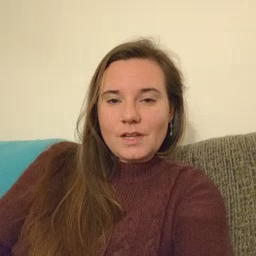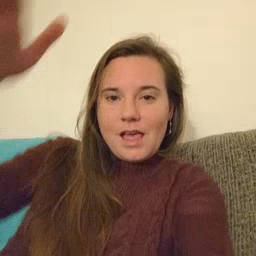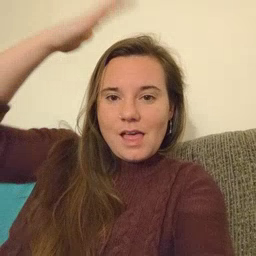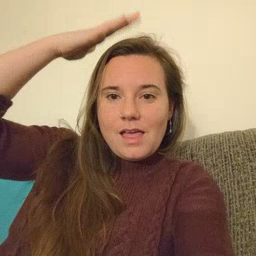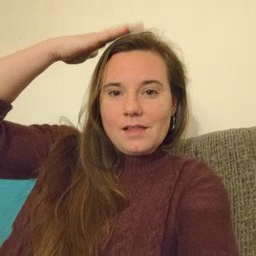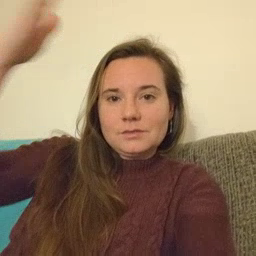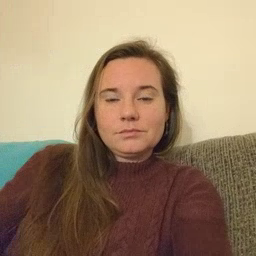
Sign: hat